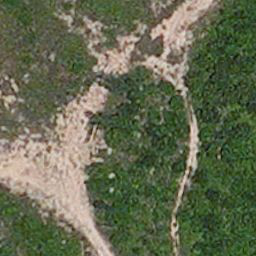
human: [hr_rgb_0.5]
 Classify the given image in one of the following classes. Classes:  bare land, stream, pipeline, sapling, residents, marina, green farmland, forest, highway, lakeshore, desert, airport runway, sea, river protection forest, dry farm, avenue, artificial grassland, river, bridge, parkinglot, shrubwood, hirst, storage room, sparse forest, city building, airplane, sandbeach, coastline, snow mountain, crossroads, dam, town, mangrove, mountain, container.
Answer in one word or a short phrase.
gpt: avenue